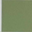
Piece: xx